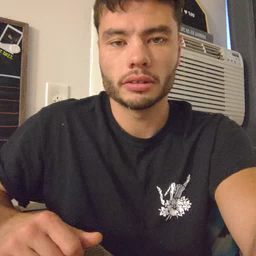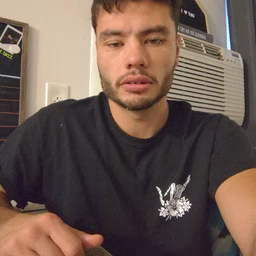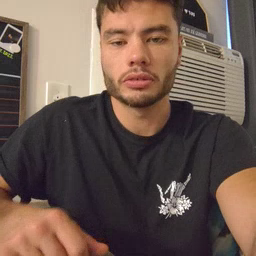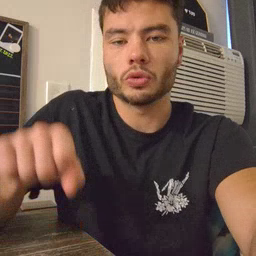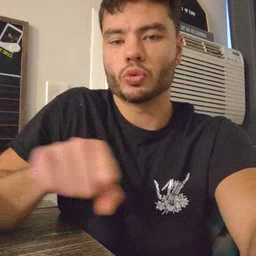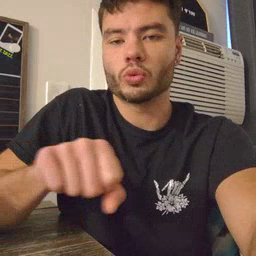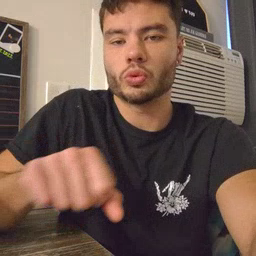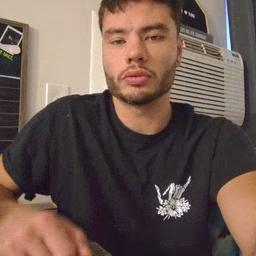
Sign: shoe